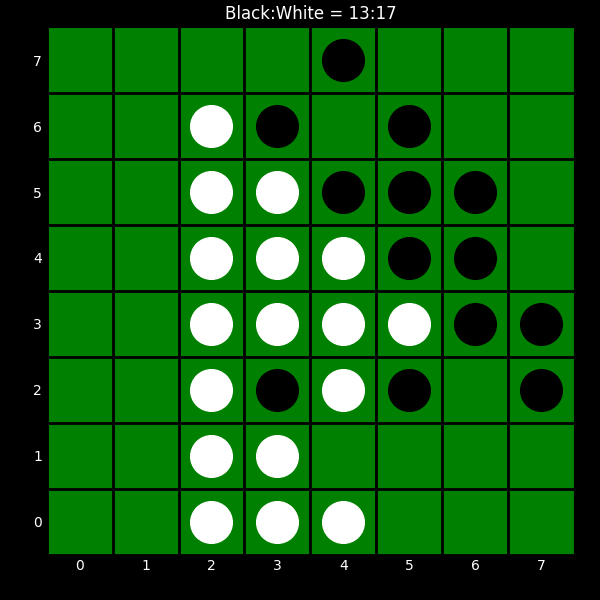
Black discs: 13
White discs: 17